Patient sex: M
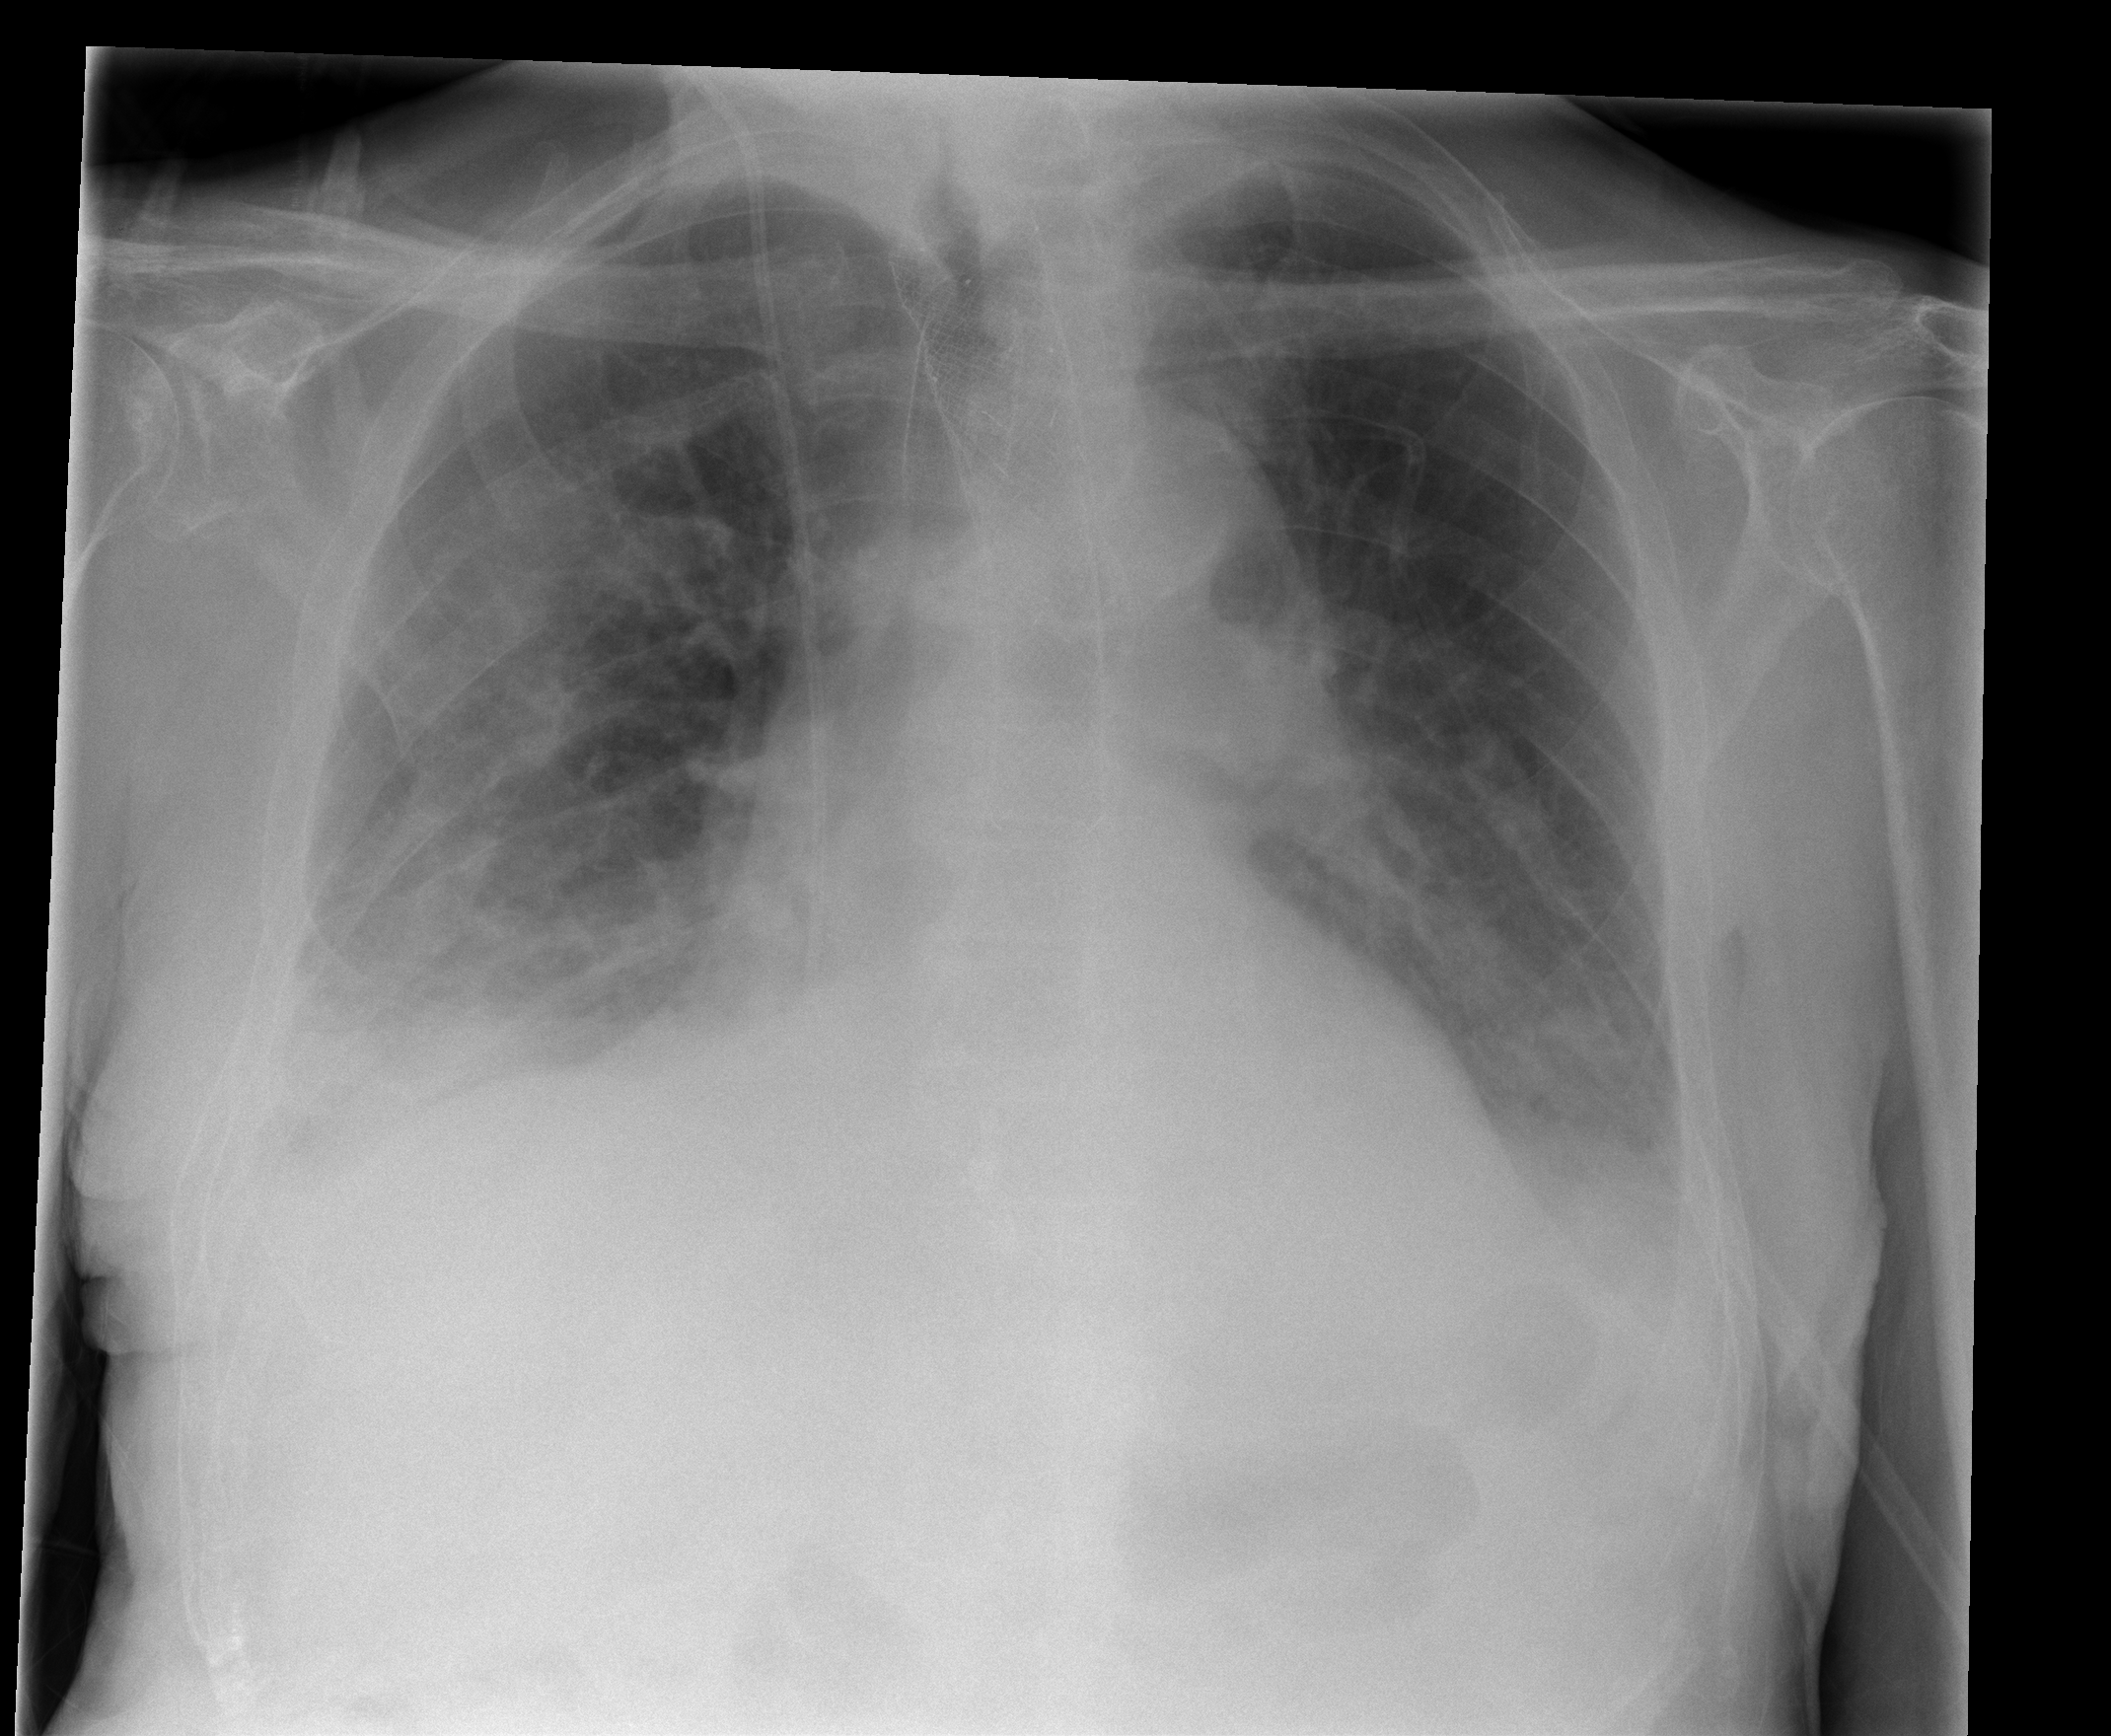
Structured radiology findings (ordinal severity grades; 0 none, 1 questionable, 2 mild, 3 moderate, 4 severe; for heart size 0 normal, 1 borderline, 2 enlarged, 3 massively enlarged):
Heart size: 1
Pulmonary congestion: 0
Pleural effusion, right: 2
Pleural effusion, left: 2
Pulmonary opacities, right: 2
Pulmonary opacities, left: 0
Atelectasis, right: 2
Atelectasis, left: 2